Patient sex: M
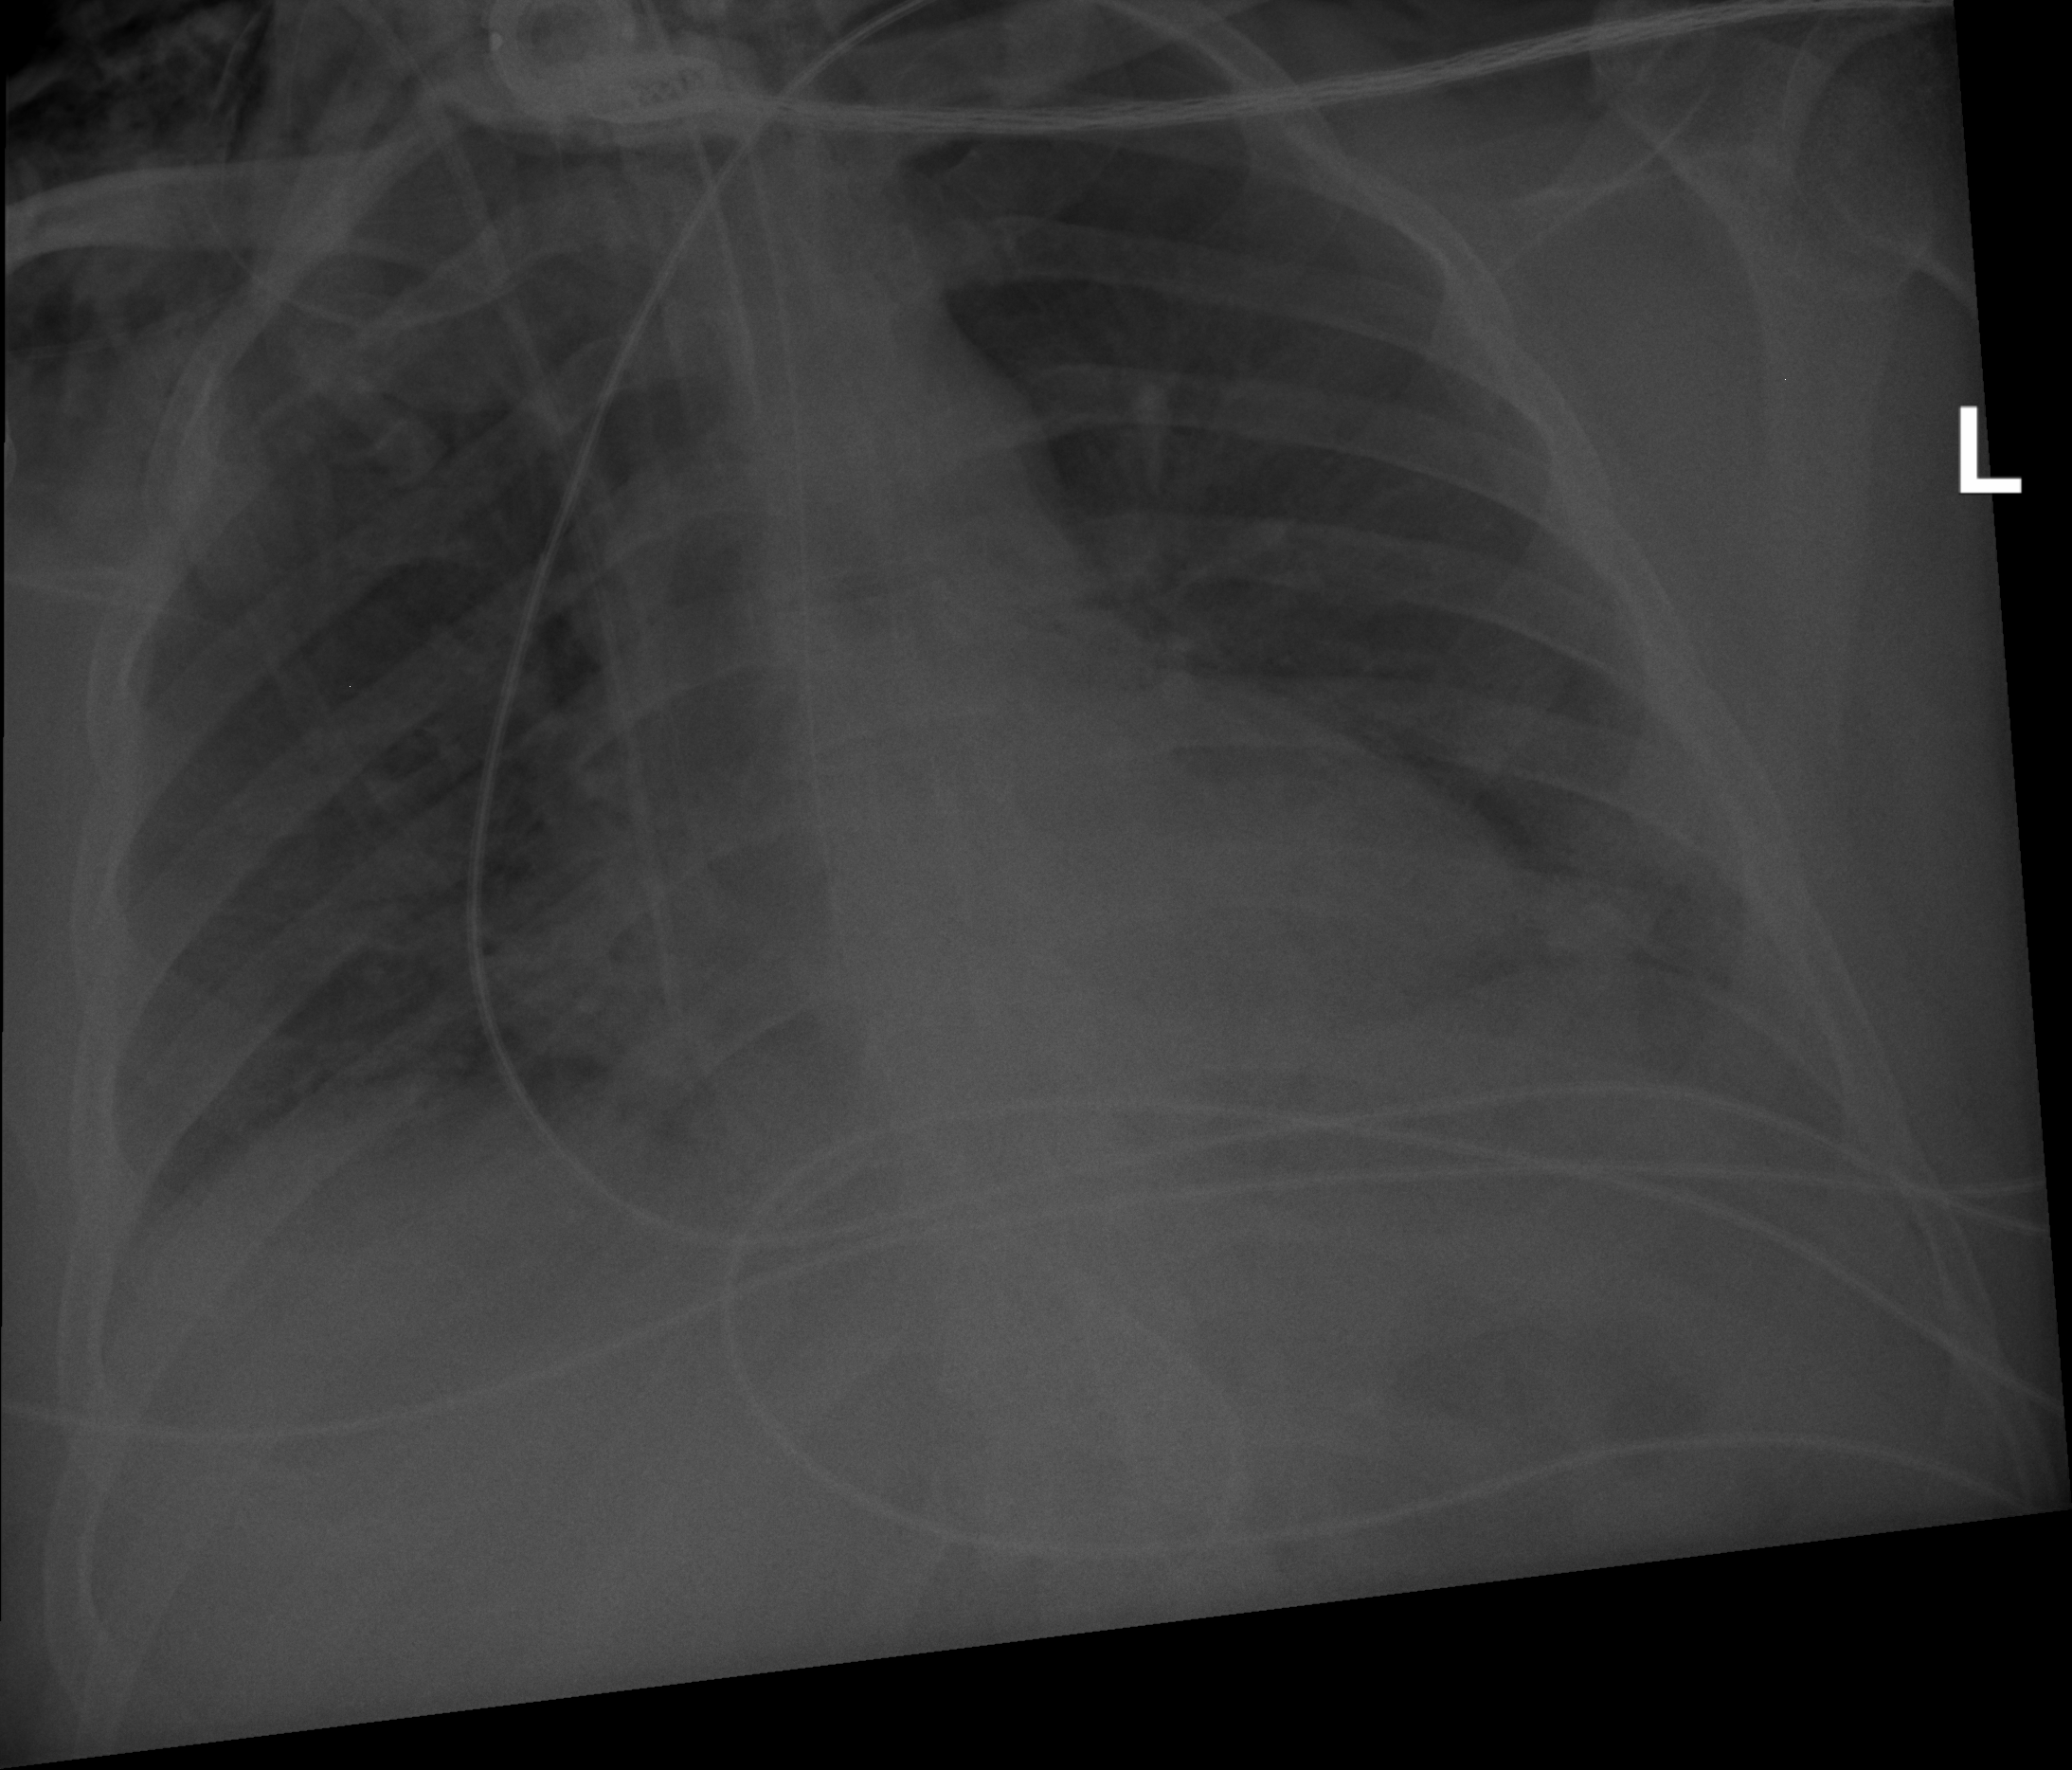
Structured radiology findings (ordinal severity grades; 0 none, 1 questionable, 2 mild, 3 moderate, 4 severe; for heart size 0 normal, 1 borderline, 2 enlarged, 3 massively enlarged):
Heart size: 0
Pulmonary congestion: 0
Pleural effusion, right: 0
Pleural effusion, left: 0
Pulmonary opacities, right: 3
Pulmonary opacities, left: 3
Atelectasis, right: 0
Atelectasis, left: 0